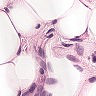
Metastatic tissue present: yes